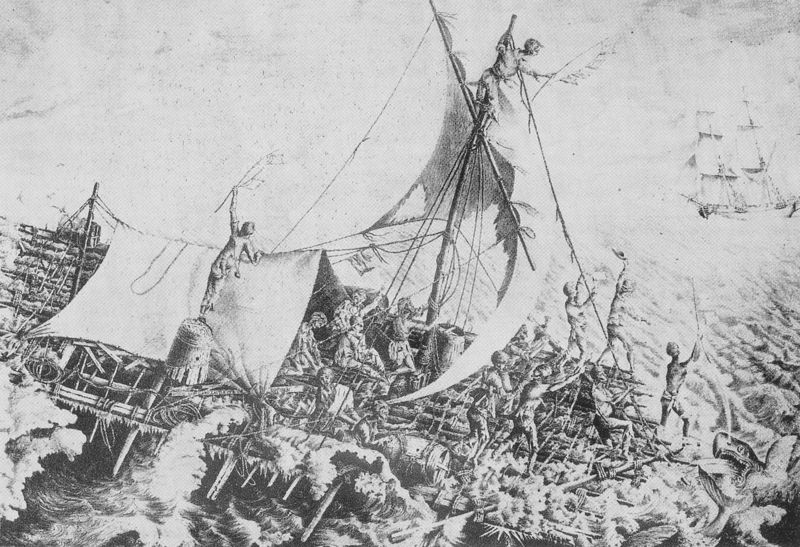
Titel: Die Überlebenden auf dem Floß sichten die Argus (The Survivors of the Raft sighting the Argus)
Institution: Paris, Bibliothèque Nationale
Schlagwörter: himmel, meer, wasser, weiß, baumstämme, menschen, frau, holz, zeichnung, leinen, boot, schiff, segel, wellen, mast, segelschiff, grafik, masten, schaum, schiffbruch, sturm, untergang, holzboot, radierung, floss, hilfe, wal, wale, fische, bord, winken, ausguck, schiffsbruch, ungheuer, holfe